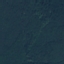
Land use / land cover class: Forest